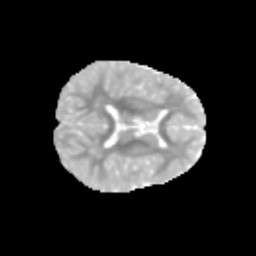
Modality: MD
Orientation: axial
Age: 9
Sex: female
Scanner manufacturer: siemens
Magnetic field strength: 3 T
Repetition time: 3.8 s
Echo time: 0.07 s